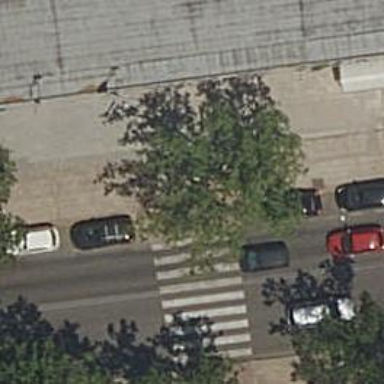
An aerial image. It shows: Kerb barrier.